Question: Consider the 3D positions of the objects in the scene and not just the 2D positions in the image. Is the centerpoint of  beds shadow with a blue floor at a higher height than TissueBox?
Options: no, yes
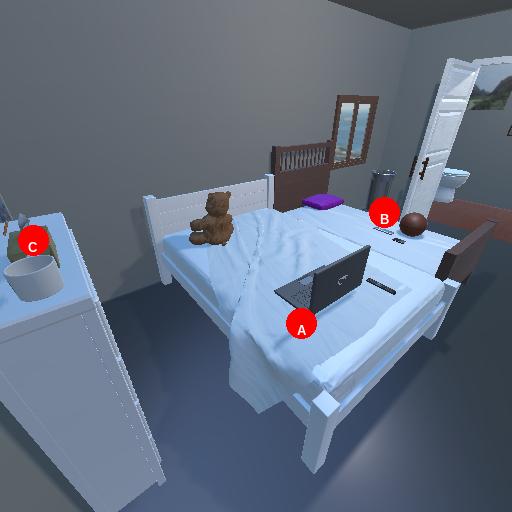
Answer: no